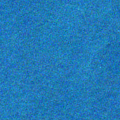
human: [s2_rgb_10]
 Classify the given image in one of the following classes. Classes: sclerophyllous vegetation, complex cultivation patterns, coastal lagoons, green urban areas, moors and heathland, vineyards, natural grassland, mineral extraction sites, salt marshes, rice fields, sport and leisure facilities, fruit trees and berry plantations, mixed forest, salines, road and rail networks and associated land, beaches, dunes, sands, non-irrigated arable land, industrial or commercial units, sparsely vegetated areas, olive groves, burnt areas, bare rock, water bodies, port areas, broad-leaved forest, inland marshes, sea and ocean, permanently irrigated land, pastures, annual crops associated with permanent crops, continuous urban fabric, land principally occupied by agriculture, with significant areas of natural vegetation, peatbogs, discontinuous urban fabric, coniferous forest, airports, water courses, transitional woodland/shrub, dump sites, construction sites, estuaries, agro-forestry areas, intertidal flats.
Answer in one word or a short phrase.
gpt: sea and ocean